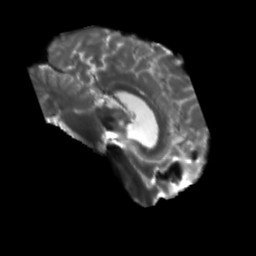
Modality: T2w
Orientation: sagittal
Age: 43
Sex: male
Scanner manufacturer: siemens
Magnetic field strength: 3 T
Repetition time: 5.25 s
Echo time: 0.08 s